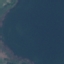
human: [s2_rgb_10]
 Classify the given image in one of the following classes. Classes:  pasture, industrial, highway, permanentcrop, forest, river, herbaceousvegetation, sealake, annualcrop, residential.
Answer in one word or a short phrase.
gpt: SeaLake